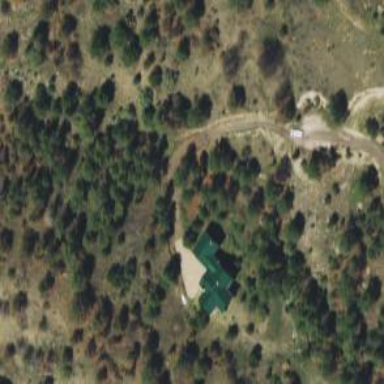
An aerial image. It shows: Driveway leading to service road.